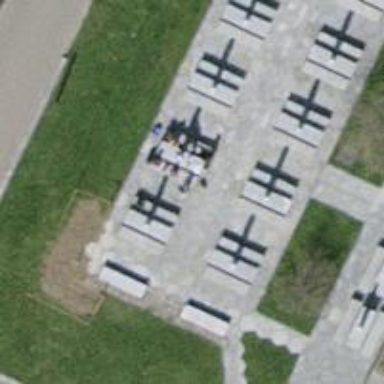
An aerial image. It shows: Picnic table located in leisure land area.